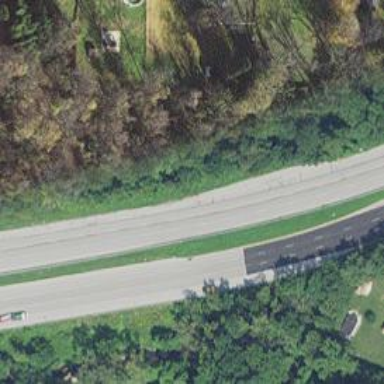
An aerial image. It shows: Expressway with dual carriageway and asphalt surface. It is classified as primary highway.